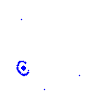
Particle: electron